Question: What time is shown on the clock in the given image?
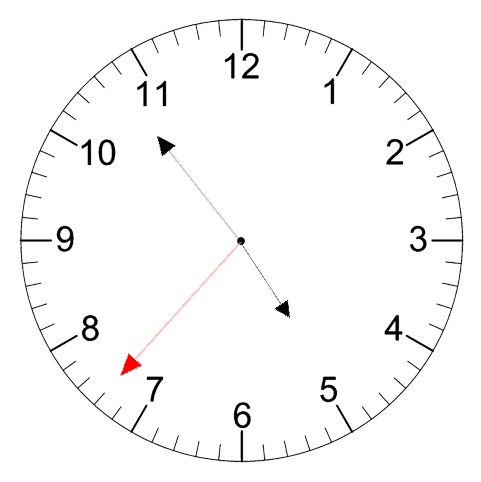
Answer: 04:53:37